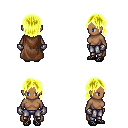
a pixel art fantasy rpg character, female body template, human, dark skin, brown cape, metal pants, gold long bangs hairstyle, metal gloves, ghillies, four views (front, back, left, right), 2x2 character sprite sheet, small pixel art, hard edges, no anti-aliasing